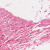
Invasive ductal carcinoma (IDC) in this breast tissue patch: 0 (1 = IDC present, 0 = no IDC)